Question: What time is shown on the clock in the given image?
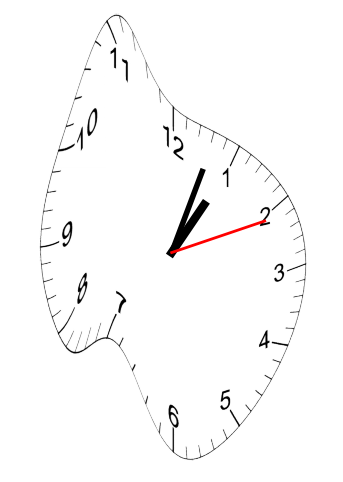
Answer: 01:03:11